Here is the envelope spectrum of one vibration snapshot from a rolling-element bearing, with each characteristic fault-frequency family marked on the frequency axis. Diagnose the bearing from this image, choosing from: normal, inner_race, outer_race, ball.
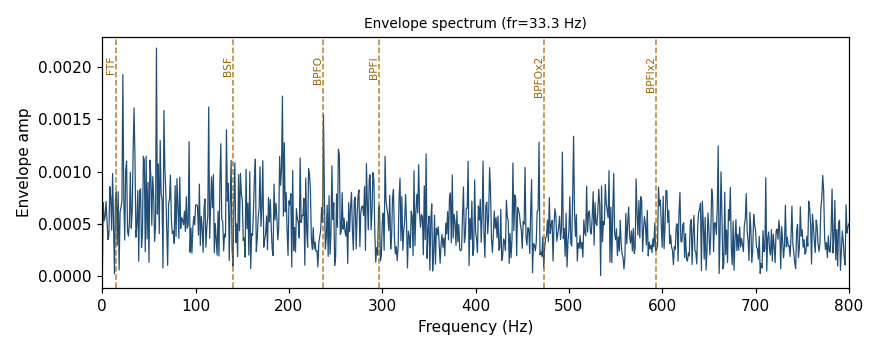
Answer: normal